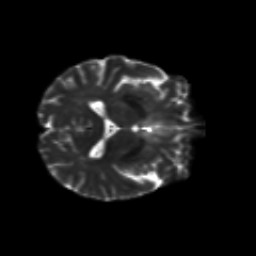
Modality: T2w
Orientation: axial
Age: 46
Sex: male
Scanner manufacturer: siemens
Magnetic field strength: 3 T
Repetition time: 8.6 s
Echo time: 0.095 s